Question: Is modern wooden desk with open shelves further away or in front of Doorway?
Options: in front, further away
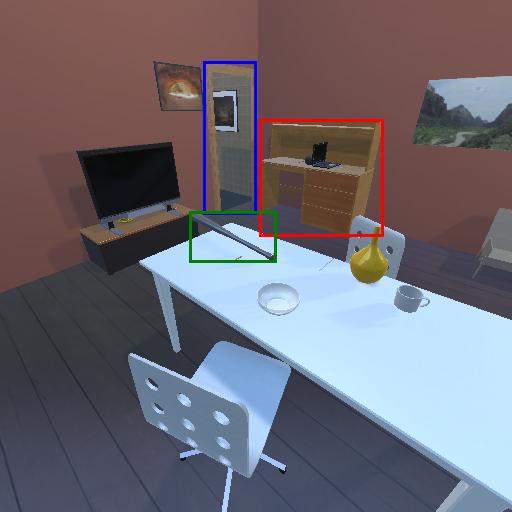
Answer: in front